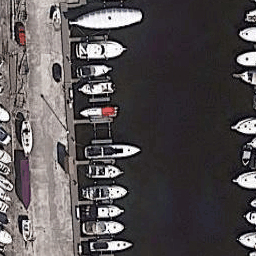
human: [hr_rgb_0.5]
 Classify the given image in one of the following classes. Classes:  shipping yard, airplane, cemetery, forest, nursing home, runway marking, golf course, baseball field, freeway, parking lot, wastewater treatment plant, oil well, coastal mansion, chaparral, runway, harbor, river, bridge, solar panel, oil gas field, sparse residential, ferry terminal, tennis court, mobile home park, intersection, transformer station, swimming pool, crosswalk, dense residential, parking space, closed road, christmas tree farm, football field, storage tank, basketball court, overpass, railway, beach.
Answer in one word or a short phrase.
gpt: harbor